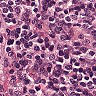
Metastatic tissue present: no